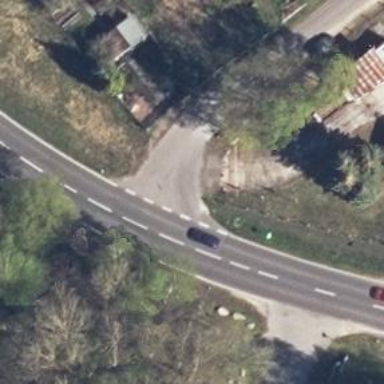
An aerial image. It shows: Emergency access point on the road.